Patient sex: F
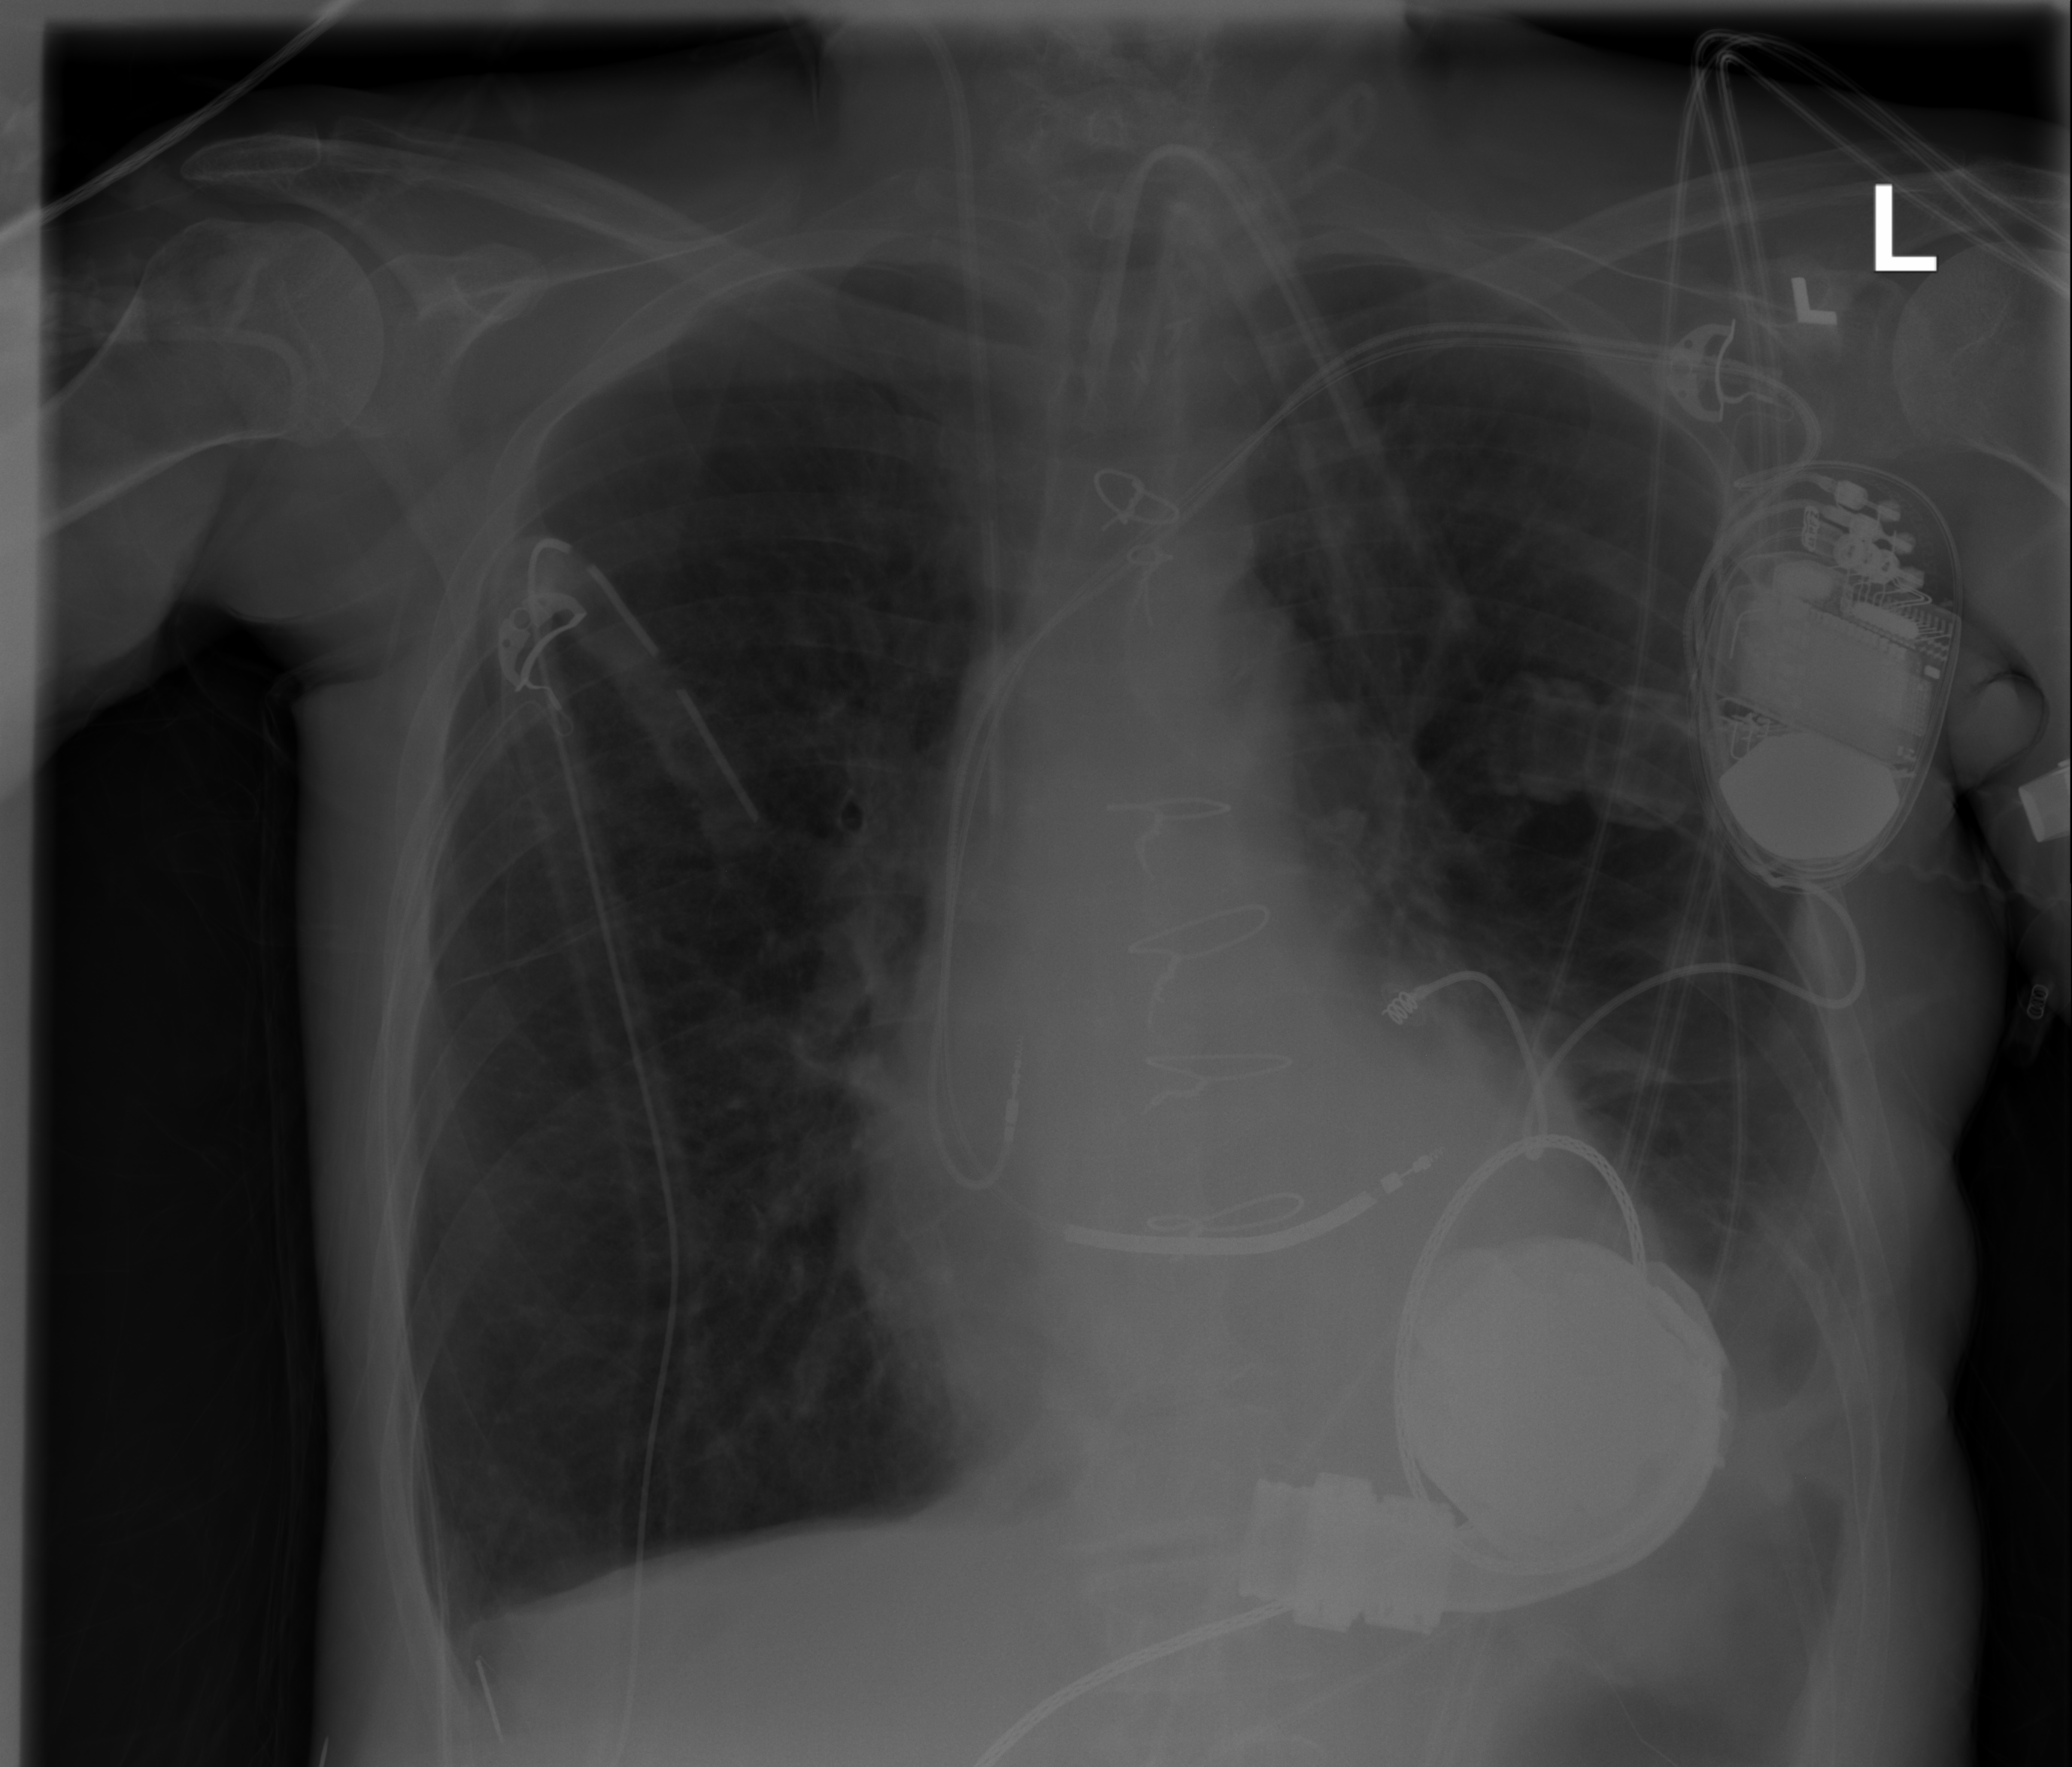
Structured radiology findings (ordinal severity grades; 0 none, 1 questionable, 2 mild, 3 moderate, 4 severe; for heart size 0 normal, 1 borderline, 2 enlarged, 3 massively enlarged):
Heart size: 0
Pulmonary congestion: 0
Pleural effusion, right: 0
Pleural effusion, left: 2
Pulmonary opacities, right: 0
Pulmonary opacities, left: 0
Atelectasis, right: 0
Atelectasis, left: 2